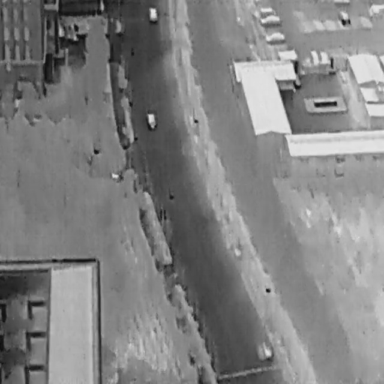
There are eight Cars in the infrared image.